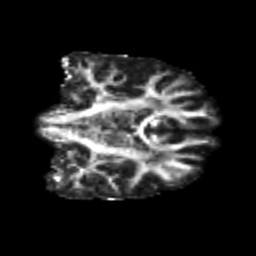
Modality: FA
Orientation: coronal
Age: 21
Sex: male
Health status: healthy
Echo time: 0.074 s